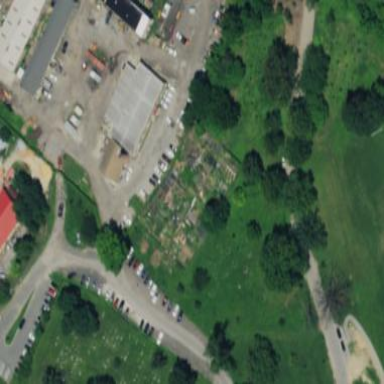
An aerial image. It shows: Community garden in the allotments area.